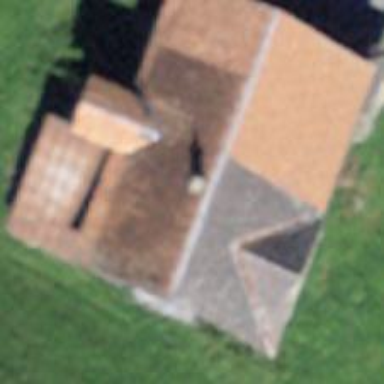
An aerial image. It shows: Farm building.